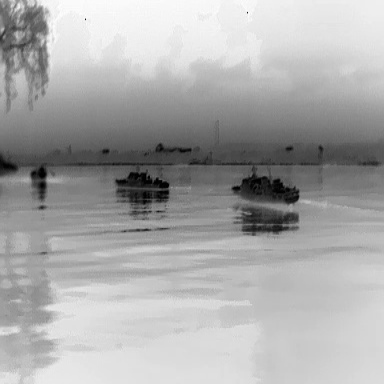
There are three objects shown in the infrared image, including two warships, and a liner.